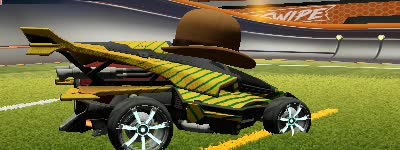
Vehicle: aftershock